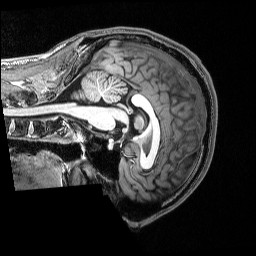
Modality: T1w
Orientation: sagittal
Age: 25
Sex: male
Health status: healthy
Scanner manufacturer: siemens
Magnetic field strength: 3 T
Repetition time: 2.53 s
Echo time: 0.00339 s